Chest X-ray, PA view. Patient: 58 years old, sex M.
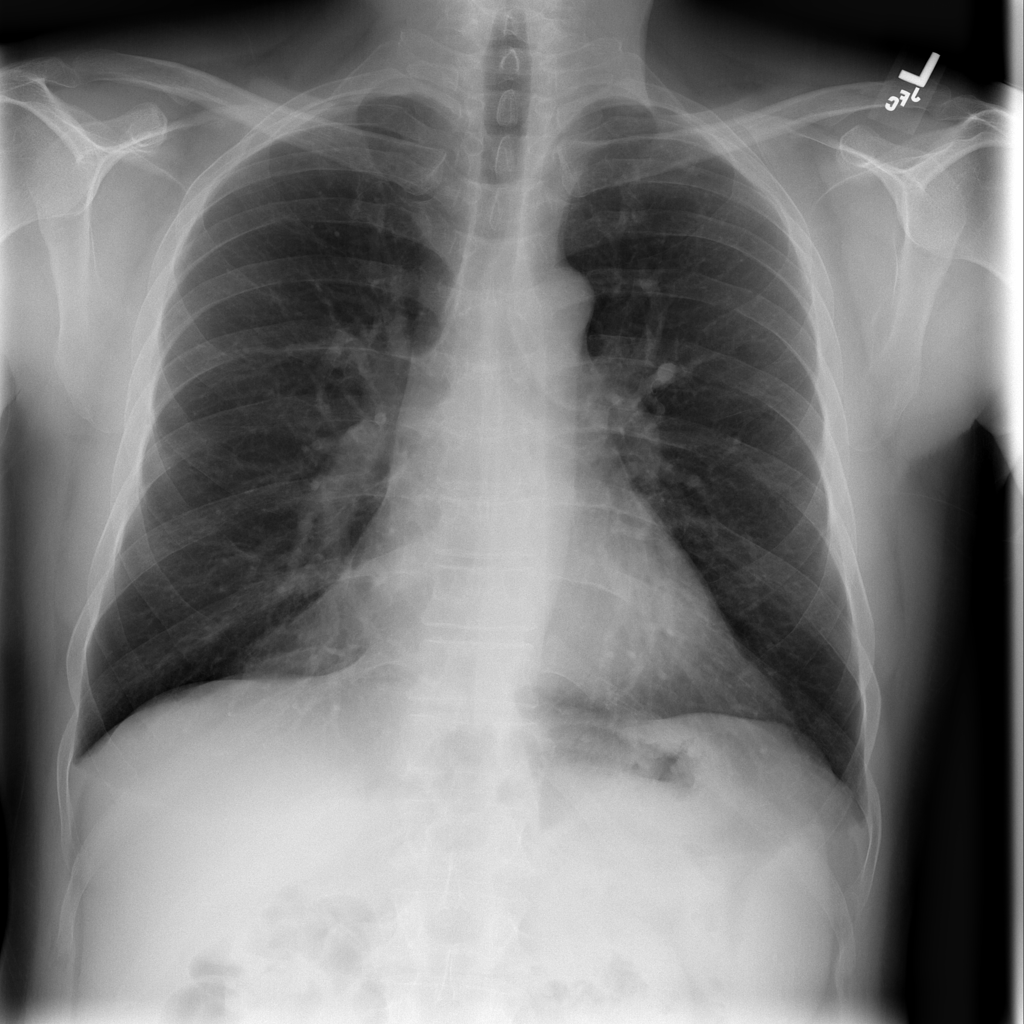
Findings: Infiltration